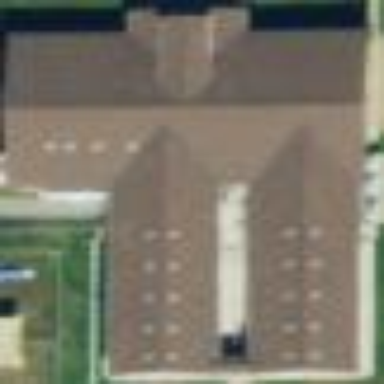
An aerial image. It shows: Animal shelter building.